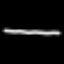
Label: line